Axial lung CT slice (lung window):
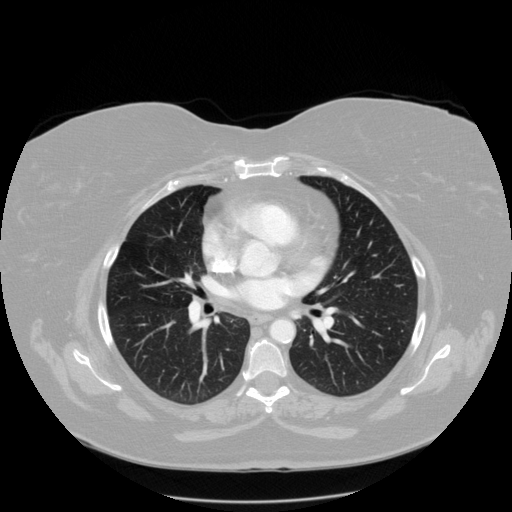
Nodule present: no